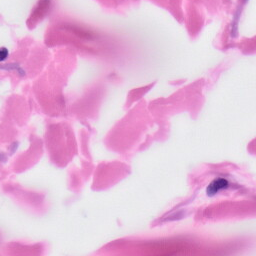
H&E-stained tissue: Skin